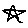
Label: star